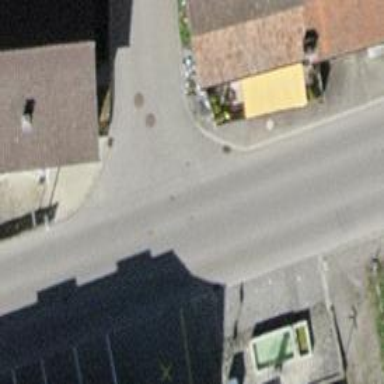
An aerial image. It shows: Tertiary road with asphalt surface.